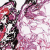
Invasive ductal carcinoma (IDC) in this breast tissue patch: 0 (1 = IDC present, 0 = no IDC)